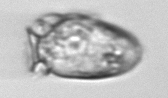
Label: Dinophysis_acuminata